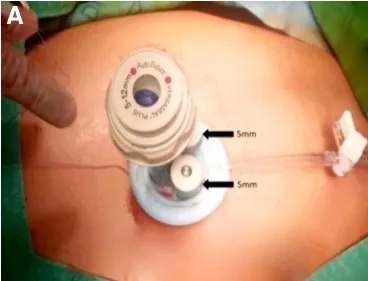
(A) Transumbilical SILS. Port was introduced into the abdominal cavity.
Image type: medical_photograph (other_medical_photograph)